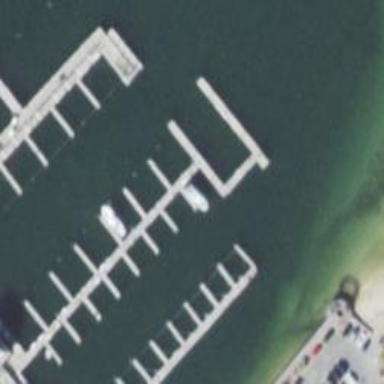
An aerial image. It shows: Man-made pier.